Field crop: maize
Growth stage: 2
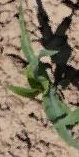
Species: maize